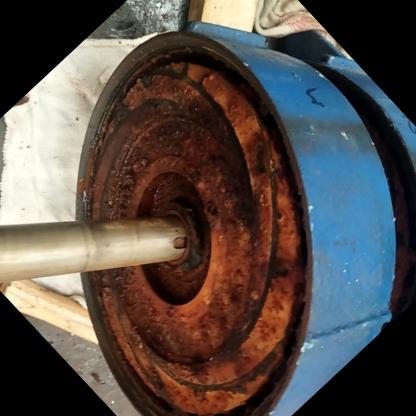
Klasa: inne